Interaction volume radius: 5 \u00c5
Interaction volume height: 40 \u00c5
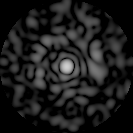
Disorder parameter: 0.8188